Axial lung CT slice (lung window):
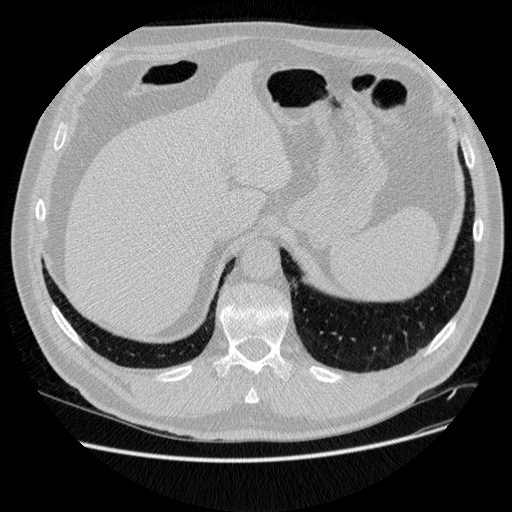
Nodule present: no